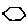
Label: hexagon